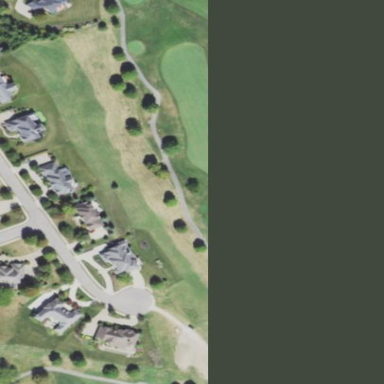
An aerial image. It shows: Grassy area designated as golf fairway.